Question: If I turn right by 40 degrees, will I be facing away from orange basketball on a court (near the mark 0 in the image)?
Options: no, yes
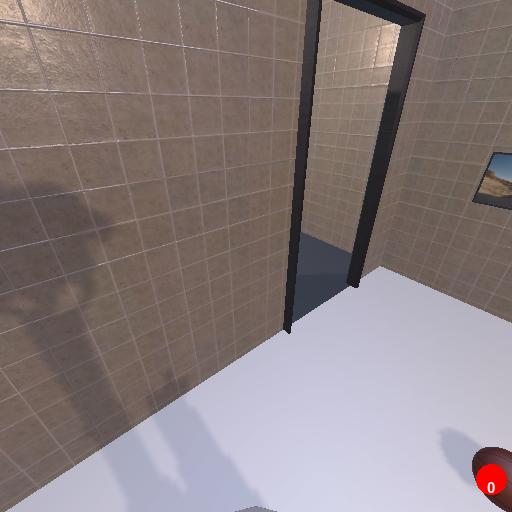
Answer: no